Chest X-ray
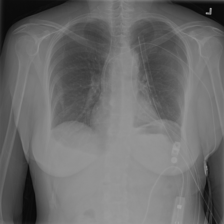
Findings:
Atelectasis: negative
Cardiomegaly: negative
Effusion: negative
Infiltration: negative
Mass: negative
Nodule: negative
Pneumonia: negative
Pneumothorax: negative
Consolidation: negative
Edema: negative
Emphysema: negative
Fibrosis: negative
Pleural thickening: negative
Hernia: negative